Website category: sports
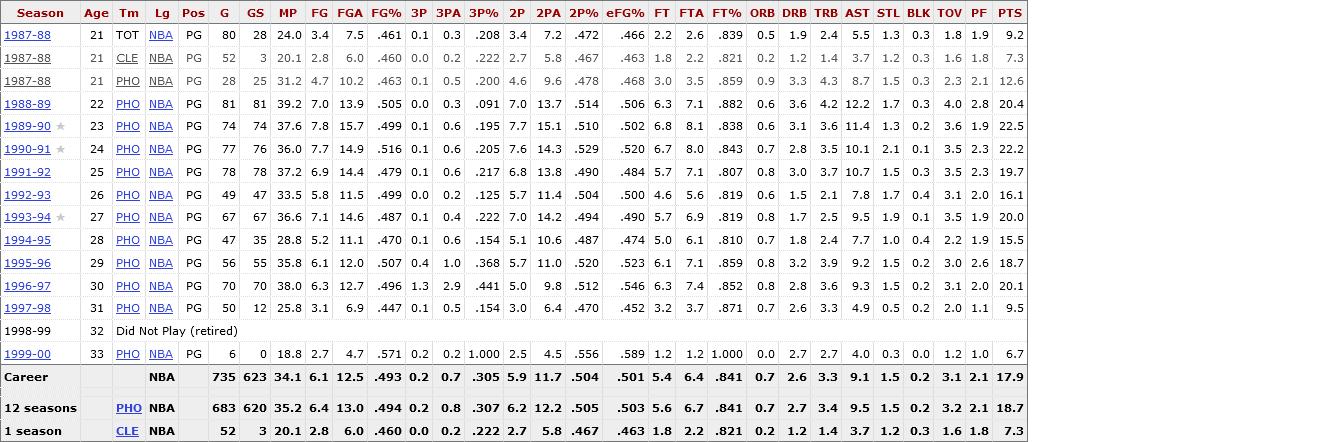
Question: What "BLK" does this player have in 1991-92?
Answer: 0.3

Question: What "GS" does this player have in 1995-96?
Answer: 55

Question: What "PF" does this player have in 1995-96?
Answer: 2.6

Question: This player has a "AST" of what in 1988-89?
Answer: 12.2

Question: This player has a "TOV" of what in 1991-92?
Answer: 3.5

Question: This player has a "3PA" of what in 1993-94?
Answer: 0.4

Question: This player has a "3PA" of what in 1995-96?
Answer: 1.0

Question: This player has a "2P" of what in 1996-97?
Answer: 5.0

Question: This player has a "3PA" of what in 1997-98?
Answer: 0.5

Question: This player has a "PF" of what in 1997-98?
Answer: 1.1

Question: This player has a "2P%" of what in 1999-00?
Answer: .556

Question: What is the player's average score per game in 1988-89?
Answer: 20.4

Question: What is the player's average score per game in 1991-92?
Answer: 19.7

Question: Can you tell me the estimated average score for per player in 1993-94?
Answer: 20.0

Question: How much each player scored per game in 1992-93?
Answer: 16.1

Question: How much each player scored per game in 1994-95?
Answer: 15.5

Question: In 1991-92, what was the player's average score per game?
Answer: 19.7

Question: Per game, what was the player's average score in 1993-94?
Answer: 20.0